Question: I want circlular border to appear on my profile image. I also want only a certain percentage of the border to be completed based on how much of the profile information is completed.
If username, email, gender, school and address is required, and if the user only provides 3 of the above fields i want the circular border to be 60% completed and likewise.
My code is as follows: However, it only displays a 100% completed circle and i am not able to control what percentage of the circle i am suppose to colour. How can i solve this ? The following image demonstrates what i want to achieve.
Image

Code
'''
self.profileImageView.layer.cornerRadius = self.profileImageView.frame.size.width / 2;
self.profileImageView.layer.borderColor = [UIColor whiteColor].CGColor;
self.profileImageView.clipsToBounds = YES;
'''
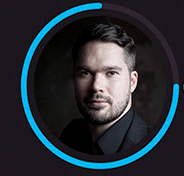
Answer: The reason you're having trouble with this is that 'cornerRadius' is just a lazy way out. You need to look into the arc yourself.
There are various levels of laziness for this too. The easiest way is to draw it in a layer in front of the image. And even then you have choices: you can draw it using Quartz drawing calls, or you can ask a CAShapeLayer to draw it for you. One nice thing about the CAShapeLayer is that you can easily animate the growth of the arc (by changing the 'strokeEnd').